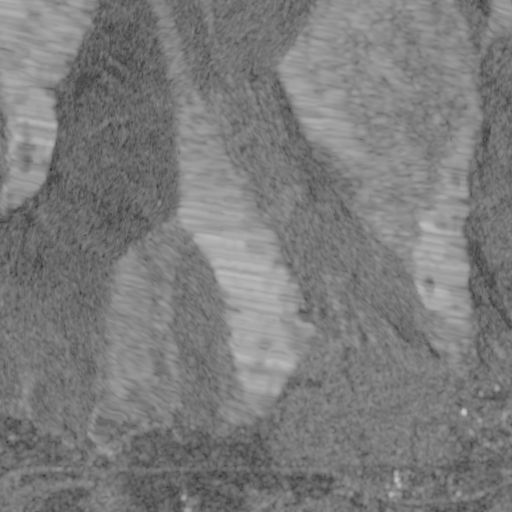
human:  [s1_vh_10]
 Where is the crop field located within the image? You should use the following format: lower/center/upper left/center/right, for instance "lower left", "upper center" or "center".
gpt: The crop field is located in the lower right of the image.
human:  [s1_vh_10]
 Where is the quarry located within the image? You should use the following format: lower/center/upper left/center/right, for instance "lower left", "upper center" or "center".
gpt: The quarry is located in the lower of the image.
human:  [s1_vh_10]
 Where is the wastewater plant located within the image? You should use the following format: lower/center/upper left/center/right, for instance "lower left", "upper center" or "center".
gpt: The wastewater plant is located in the lower center of the image.
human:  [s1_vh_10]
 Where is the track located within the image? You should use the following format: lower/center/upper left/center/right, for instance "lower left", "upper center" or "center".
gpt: There is no track in the image.

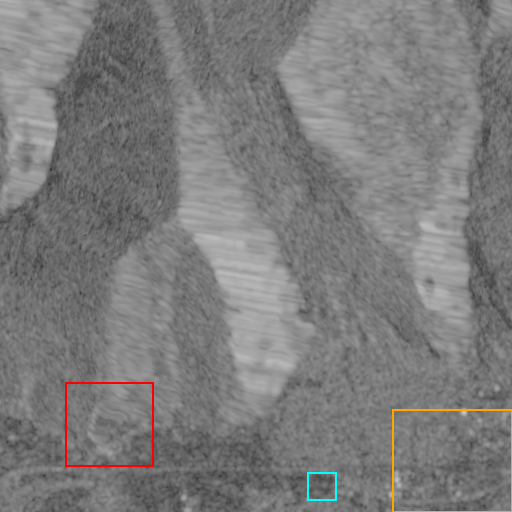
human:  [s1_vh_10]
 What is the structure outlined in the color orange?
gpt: The structure outlined in orange is a crop field.
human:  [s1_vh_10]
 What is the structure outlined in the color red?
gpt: The structure outlined in red is a quarry.
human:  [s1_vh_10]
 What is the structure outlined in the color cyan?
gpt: The structure outlined in cyan is a wastewater plant.
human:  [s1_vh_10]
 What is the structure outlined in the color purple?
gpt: There is no purple outline.